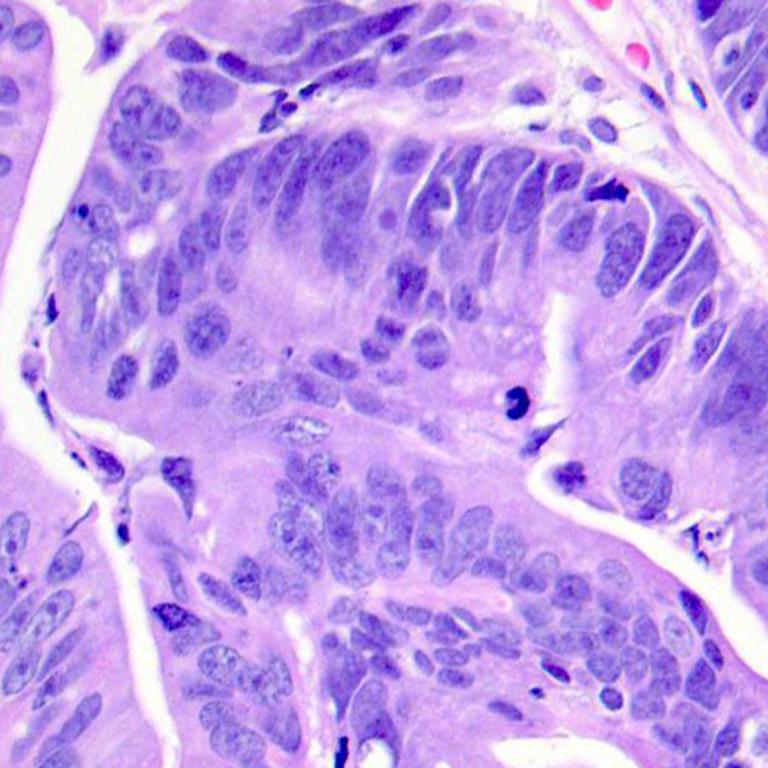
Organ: colon
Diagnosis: adenocarcinomas